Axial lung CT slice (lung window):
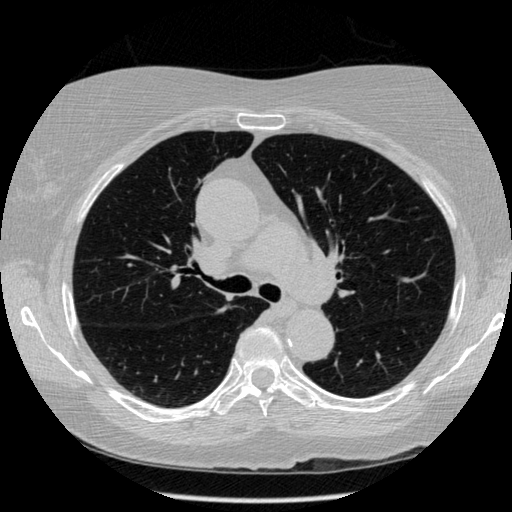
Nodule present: no